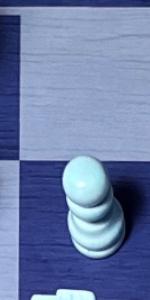
Label: Pawn_White